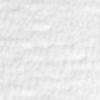
Label: no_change